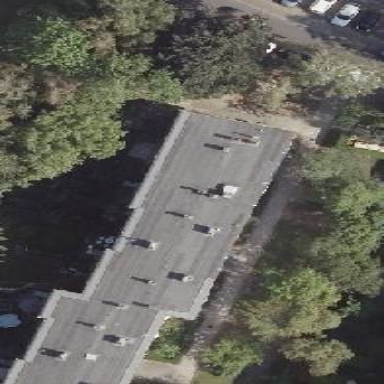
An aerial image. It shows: Flat-roofed apartment building.